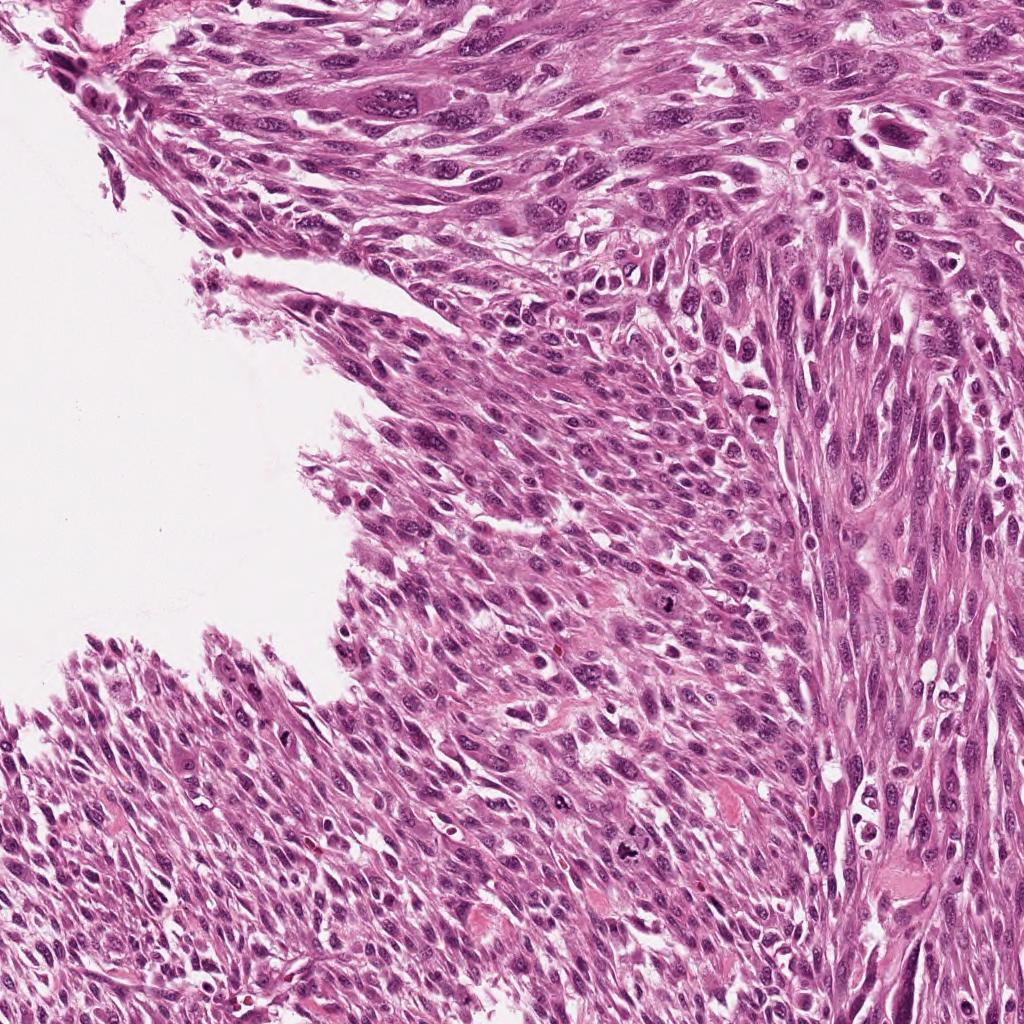
Label: Viable